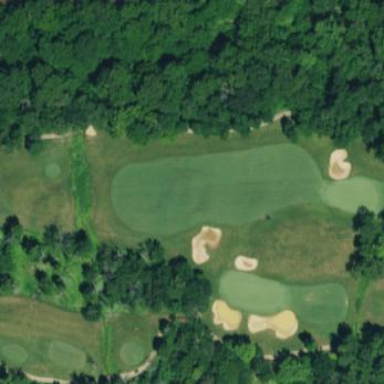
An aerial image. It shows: Well-maintained grassy area known as fairway on golf course.